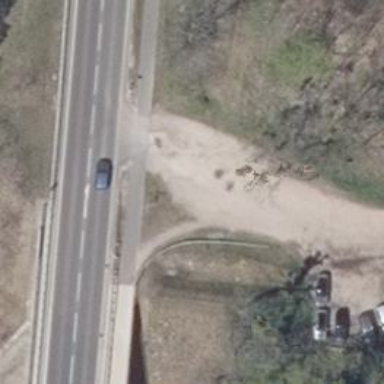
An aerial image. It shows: Emergency access point on the road.